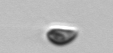
Label: Cryptophyta